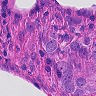
Metastatic tissue present: yes